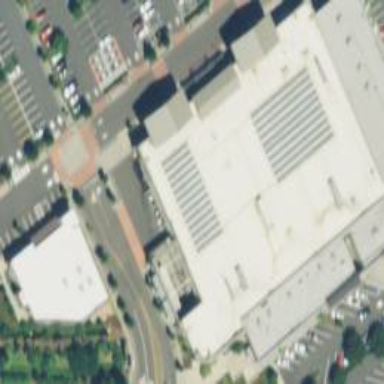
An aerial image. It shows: Supermarket located in building.